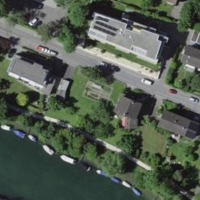
EUNIS habitat code: 55
Species observed at this site:
Podarcis muralis
Acer pseudoplatanus
Mergus merganser